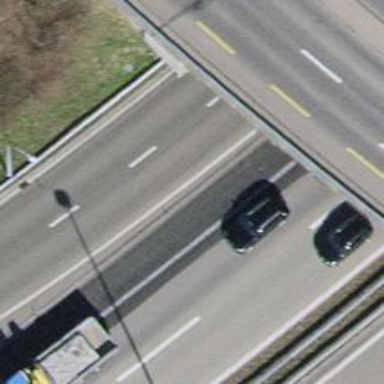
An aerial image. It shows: Asphalt motorway link.